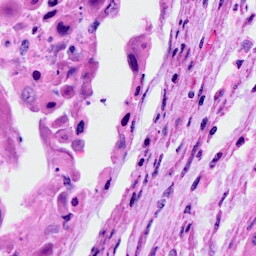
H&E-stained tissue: Cervix